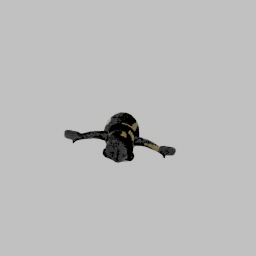
Label: animals